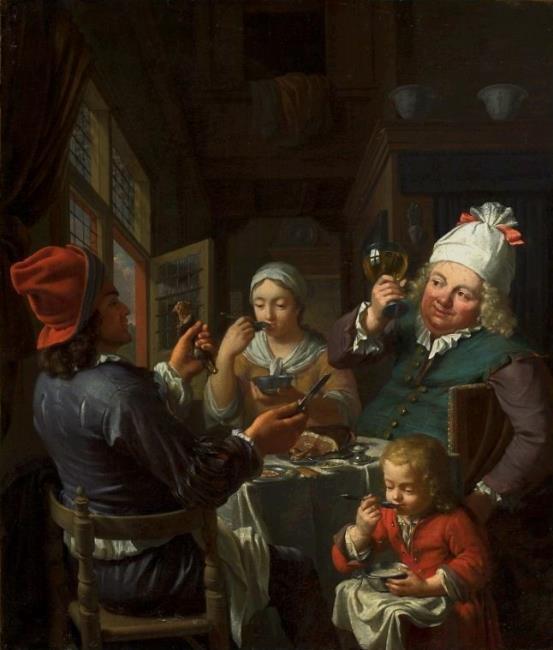
Title: Allegorie op de smake
Artist: Christoffel Lubieniecki
Earliest date: 1710
Latest date: 1719
Genre: painting
Keywords: allegory, taste (sense), cheerful company, drinking, meal, set table, mutche, wig, hood, hat, window, leaded window